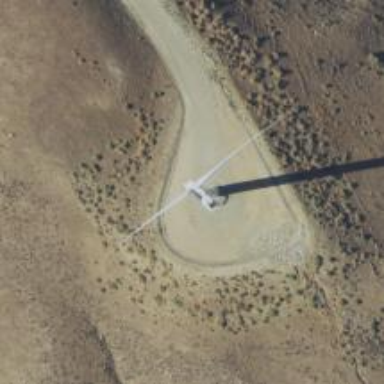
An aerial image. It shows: Wind power generator with horizontal axis wind turbine manufactured by Vestas.